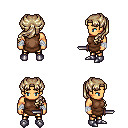
a pixel art fantasy rpg character, male body template, human, tanned skin, brown tunic, gold greaves, white blonde princess hairstyle, white cloth bandages, metal boots, dagger, four views (front, back, left, right), 2x2 character sprite sheet, small pixel art, hard edges, no anti-aliasing